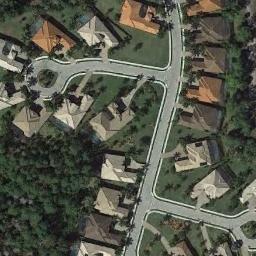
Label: dense_residential